Field crop: maize
Growth stage: 2
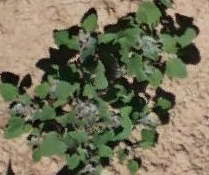
Species: chenopodium